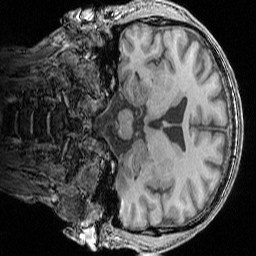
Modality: T1w
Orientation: coronal
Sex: male
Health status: ill
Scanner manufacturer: siemens
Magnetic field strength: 3 T
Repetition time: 1.57 s
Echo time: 0.00342 s